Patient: sex F, age 44
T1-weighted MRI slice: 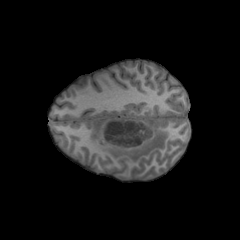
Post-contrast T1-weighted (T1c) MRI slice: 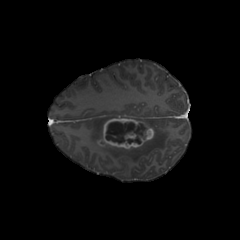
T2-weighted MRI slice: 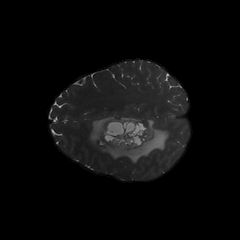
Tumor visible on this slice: yes
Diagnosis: Glioblastoma, IDH-wildtype
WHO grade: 4